Question: I have a dataframe for which I have columns 'df['kVA']' and 'df['Phase']'. I am trying to create a column 'df['Line']', but with the following criteria:
1. Define line by phase df['Line']=['1PH' if x=='1PH' else '3PH' for x in df['Phase'] ]
2. Define line by phase & kVa - desired output df['Line']=['1PH' if x=='1PH' else ['3PHSM' if y<=750 else '3PHLG' for y in df['kVA']] for x in df['Phase'] ]
The code for define by phase works . But If I try to integrate the nested if the code stalls. I am trying to classify products to manufacturing lines by Phase and kVA characteristics. Both kVA and Phase are columns in my data frame (as attached).
How can I fix this?

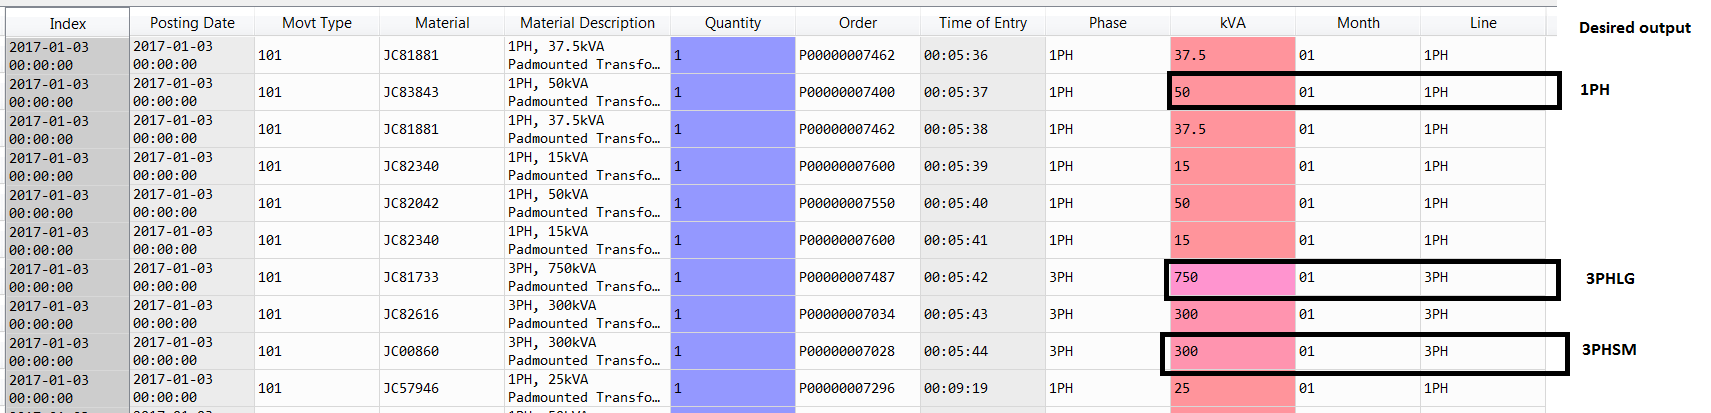
Answer: Pandas is a great tool. I would do it this way:
'''
# create some similar data
import pandas as pd
df = pd.DataFrame({'Phase': ['1PH', '3PH', '3PH', '1PH'], 'kVA': [50, 750, 300, 37.5]})
# add a new column (some elements will not change)
df['Line'] = df['Phase']
# modify rows that fit your criteria
df.loc[ (df.kVA < 750) & (df.Phase == '3PH'), 'Line'] += 'SM'
df.loc[ (df.kVA >= 750) & (df.Phase == '3PH'), 'Line'] += 'LG'
'''
'.loc' and 'iloc' are great for filtering part of your dataframe.
Note: I'm using Pandas v0.20.3 for this test.